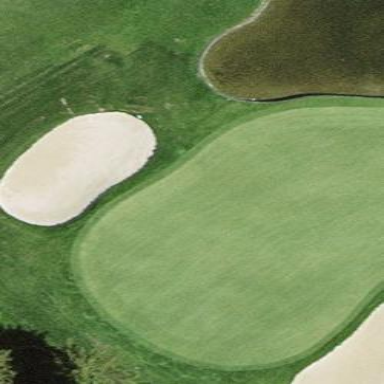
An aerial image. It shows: Bunker filled with sand on golf course.